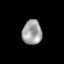
Tissue: skin
Cell type: Epithelial cells
Senescence score: 0.2872
Nuclear area (px): 461
Mean DAPI intensity: 163.712